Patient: sex M, age 94
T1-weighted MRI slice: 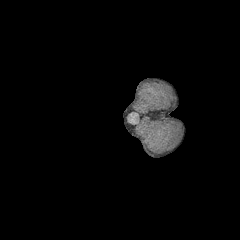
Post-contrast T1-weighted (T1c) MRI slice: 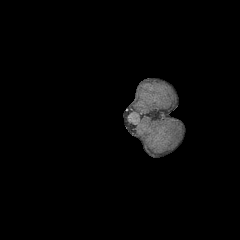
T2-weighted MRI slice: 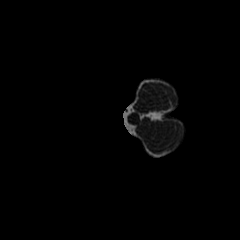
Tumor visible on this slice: no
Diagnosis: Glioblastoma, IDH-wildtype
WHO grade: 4